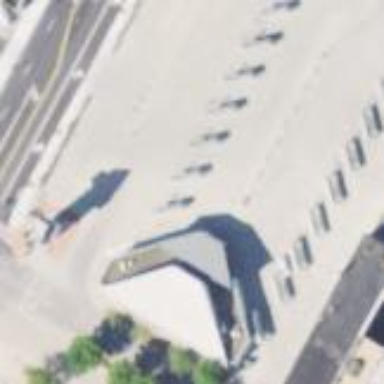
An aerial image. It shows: Bus station that also serves as public transport station.